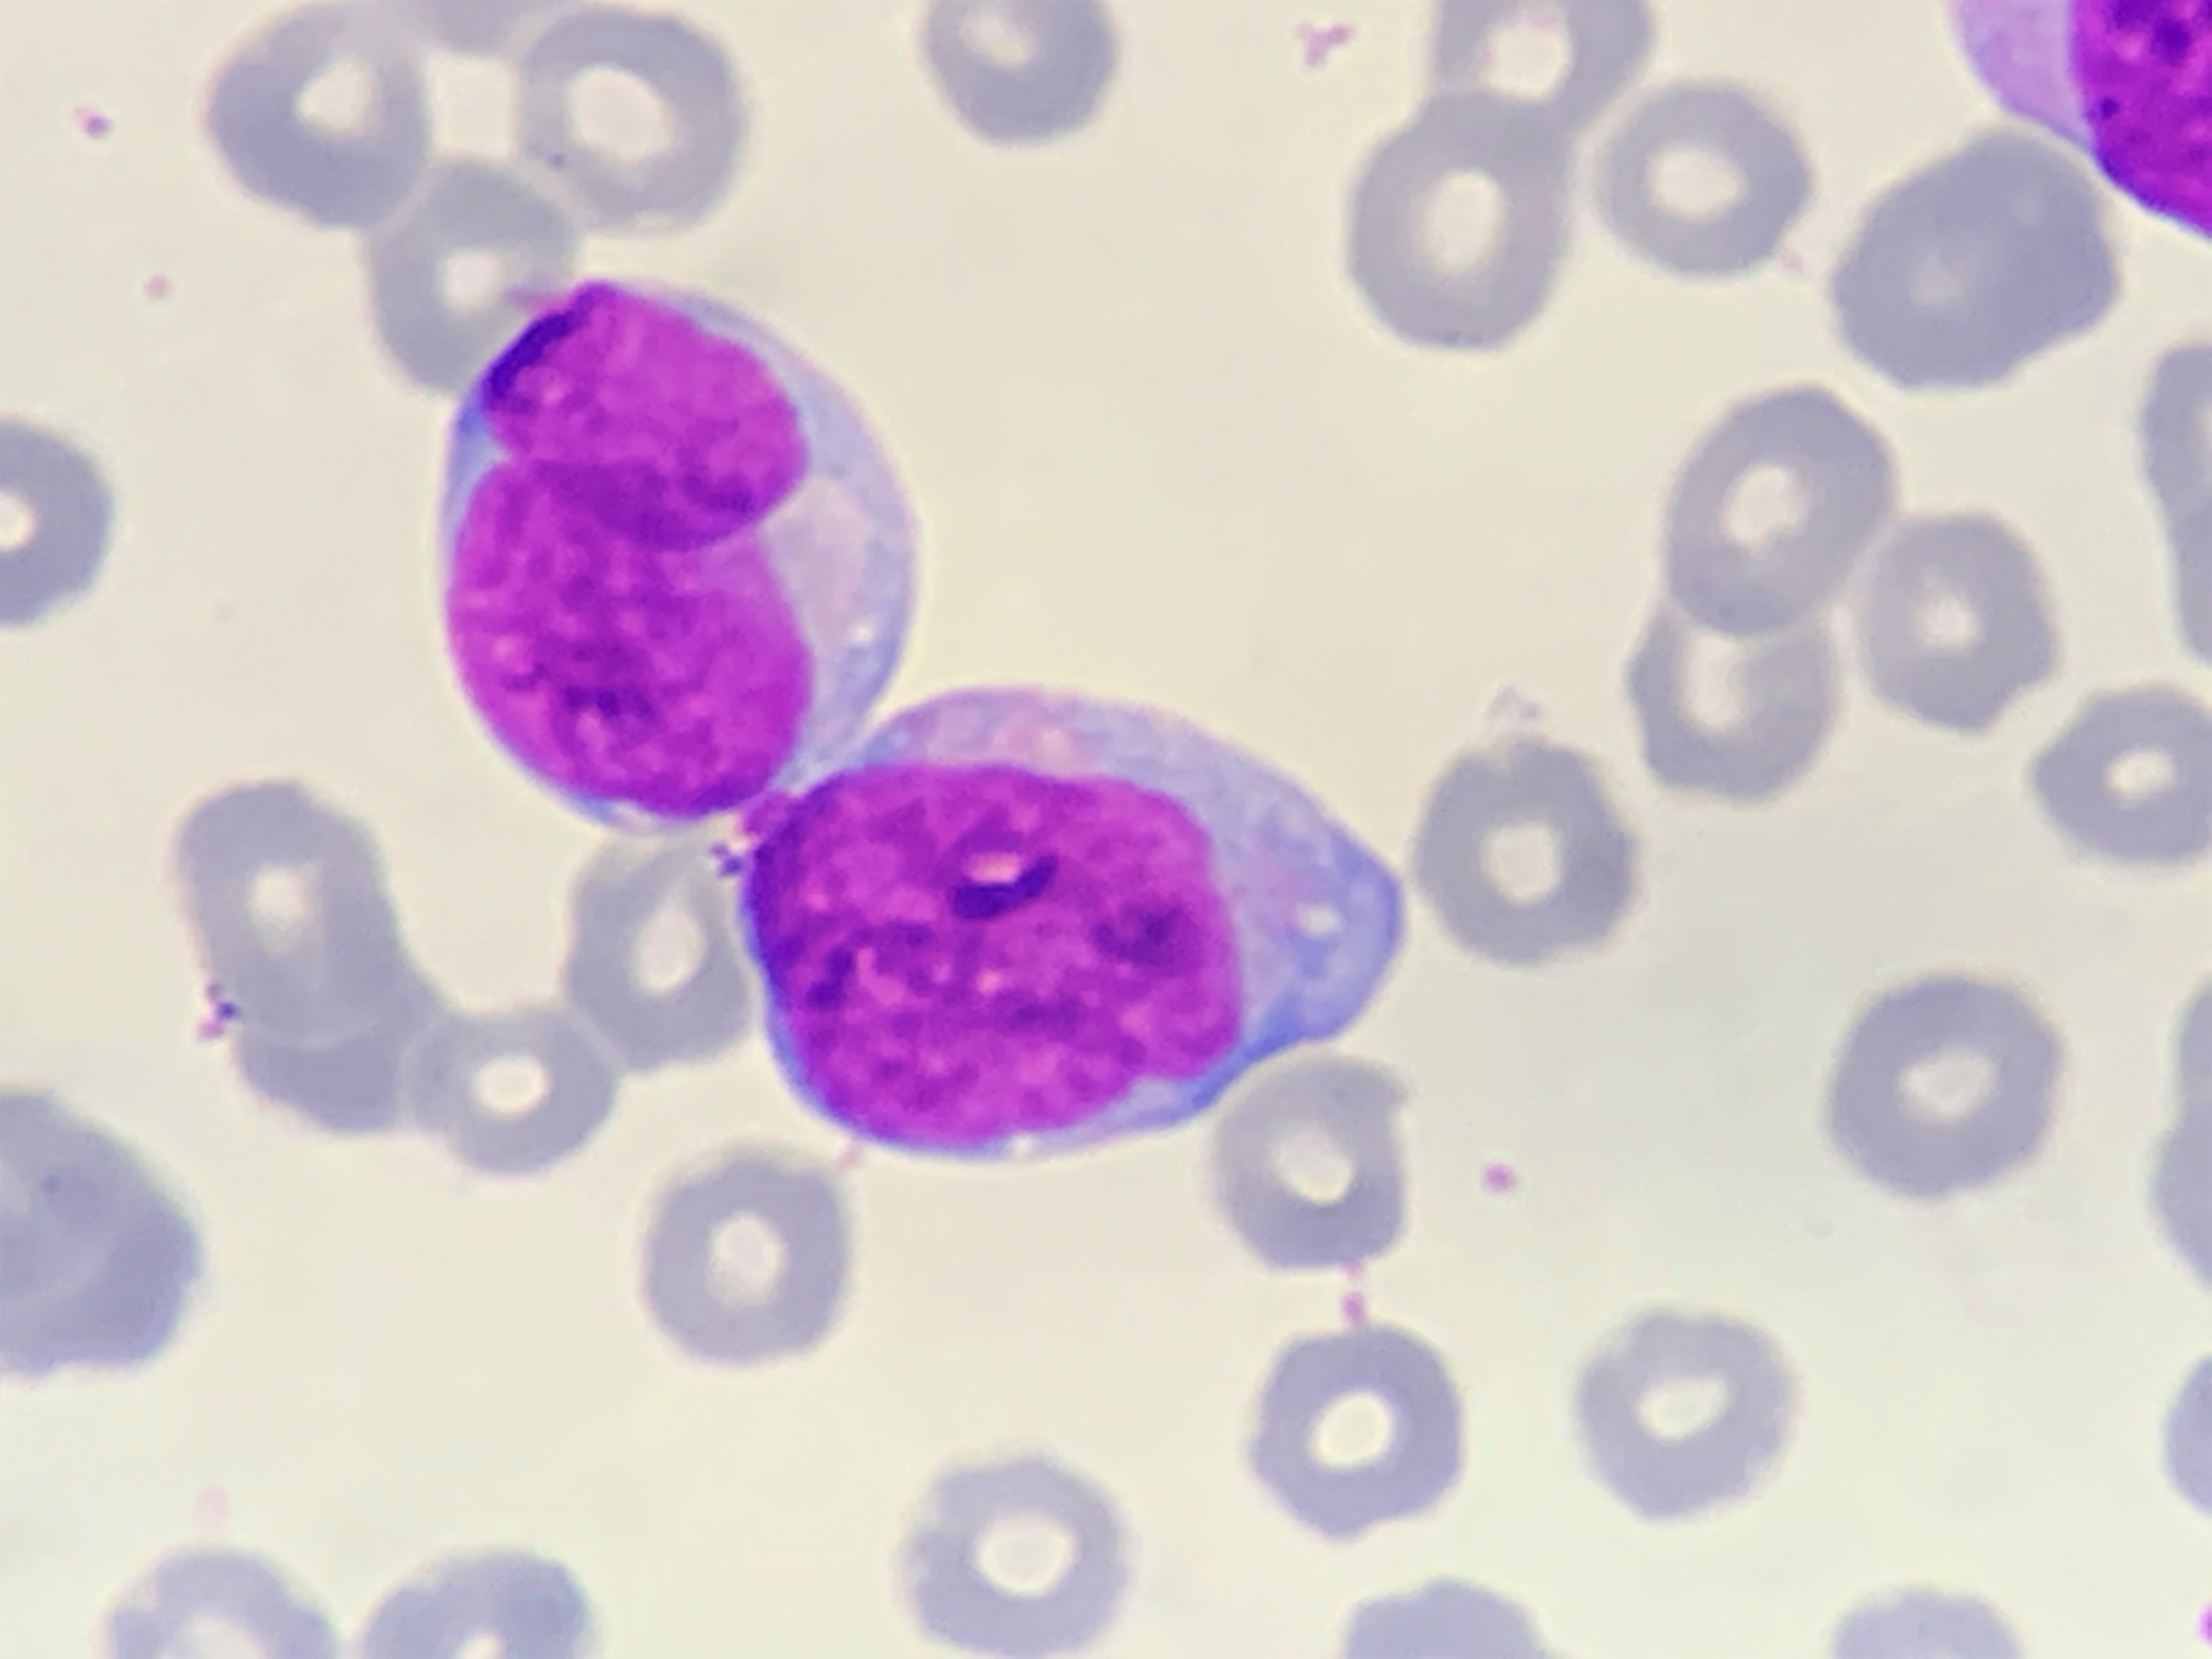
Cell type: BLAST CELLS